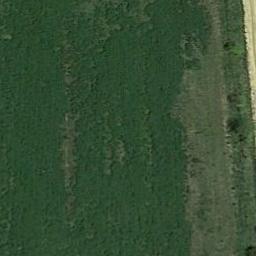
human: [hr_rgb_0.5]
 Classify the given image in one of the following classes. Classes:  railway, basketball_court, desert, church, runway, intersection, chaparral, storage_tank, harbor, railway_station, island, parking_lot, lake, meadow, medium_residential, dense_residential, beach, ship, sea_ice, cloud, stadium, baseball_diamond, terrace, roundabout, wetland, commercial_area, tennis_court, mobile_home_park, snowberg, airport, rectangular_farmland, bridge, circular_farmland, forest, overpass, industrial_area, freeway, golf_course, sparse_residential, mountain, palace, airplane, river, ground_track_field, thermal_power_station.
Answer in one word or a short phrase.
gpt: meadow